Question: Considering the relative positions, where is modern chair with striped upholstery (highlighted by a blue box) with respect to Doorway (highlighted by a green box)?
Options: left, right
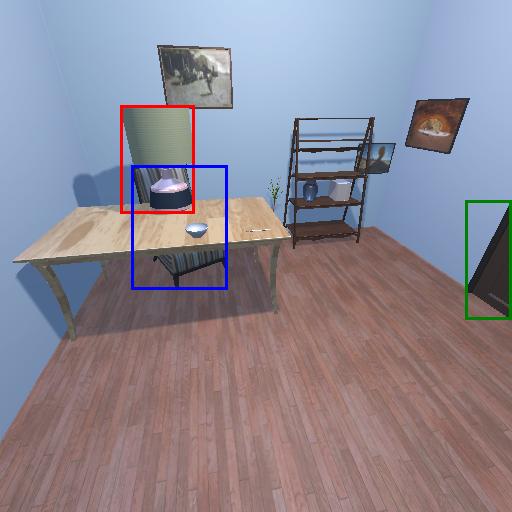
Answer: left